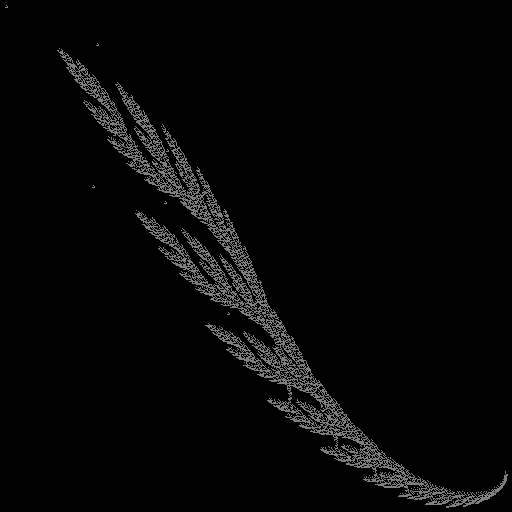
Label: snail